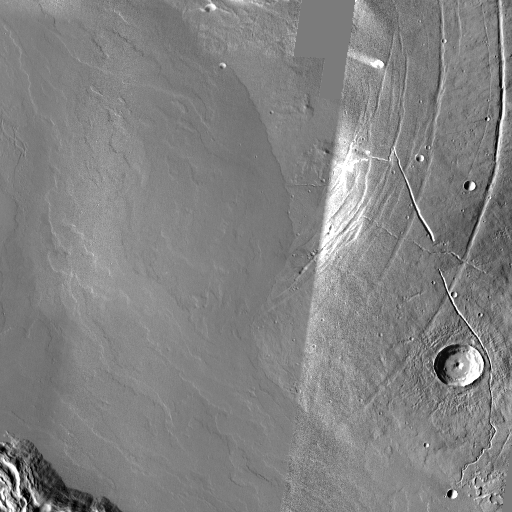
Crater classes present: Background, Other, Layered, Secondary